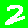
Digit: 2